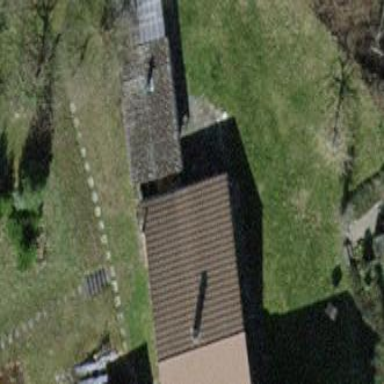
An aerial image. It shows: Shed building.